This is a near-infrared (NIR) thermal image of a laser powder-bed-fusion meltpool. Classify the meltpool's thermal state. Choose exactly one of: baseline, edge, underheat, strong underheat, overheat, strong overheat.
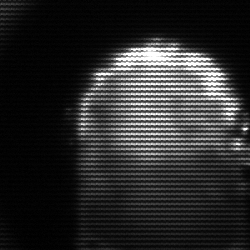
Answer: baseline